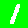
Digit: 1